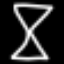
Label: hourglass